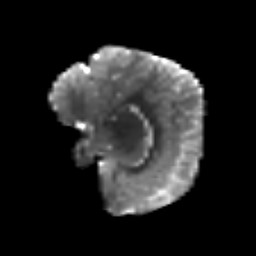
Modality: T2w
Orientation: sagittal
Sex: male
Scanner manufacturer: siemens
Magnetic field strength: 3 T
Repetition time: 5 s
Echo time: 0.071 s